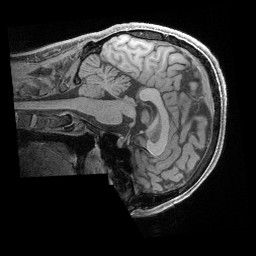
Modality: T1w
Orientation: sagittal
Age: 34
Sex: male
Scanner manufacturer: siemens
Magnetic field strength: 3 T
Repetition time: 2.4 s
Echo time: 0.00241 s